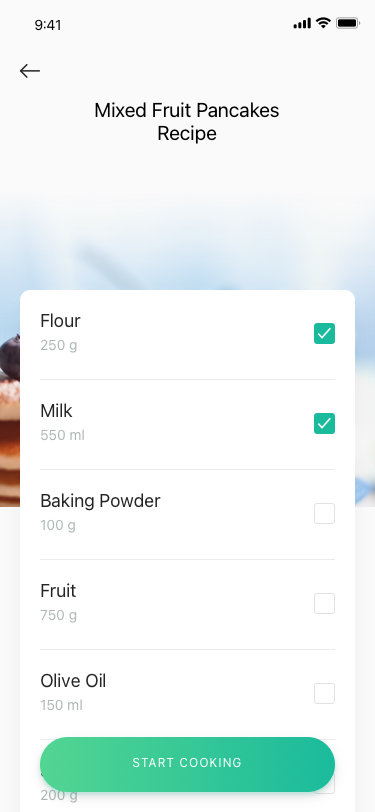
Text in this UI design:
200 g
Sugar
150 ml
Olive Oil
750 g
Fruit
100 g
Baking Powder
550 ml
Milk
250 g
Flour
Start cooking
Mixed Fruit Pancakes
Recipe